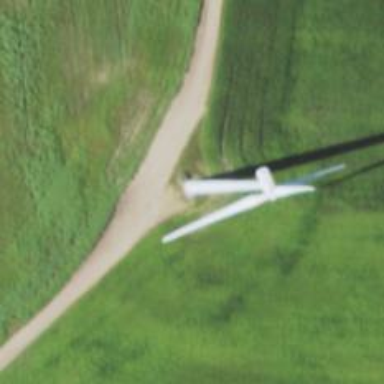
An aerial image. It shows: Wind generator using horizontal axis wind turbines.